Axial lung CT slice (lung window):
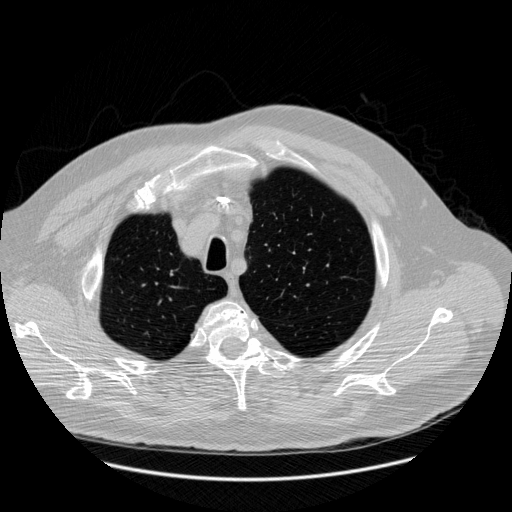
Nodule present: no